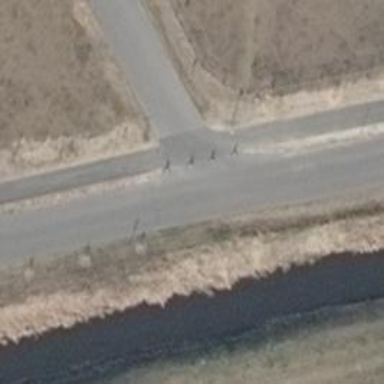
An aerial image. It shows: Asphalt sidewalk.